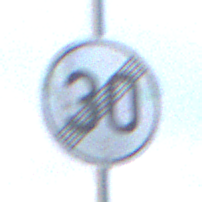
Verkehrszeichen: EndeGeschwindigkeit30
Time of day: SunriseSunset
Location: Outdoor (Nature)
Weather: PartlyCloudy
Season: NotSpecified
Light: Natural